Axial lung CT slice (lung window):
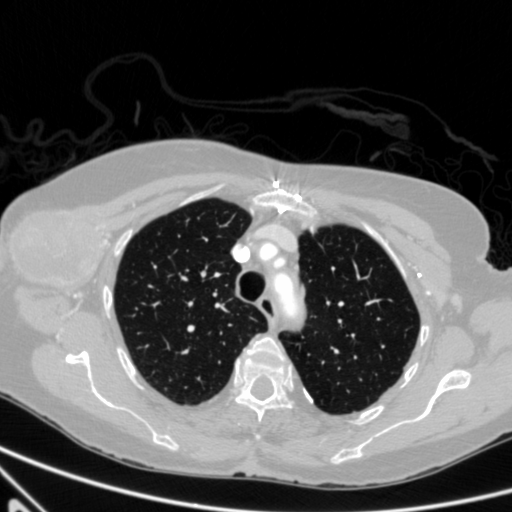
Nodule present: no